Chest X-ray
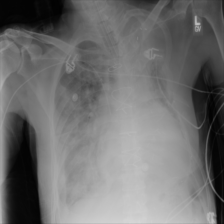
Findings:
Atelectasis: negative
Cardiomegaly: negative
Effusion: negative
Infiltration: negative
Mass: negative
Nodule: negative
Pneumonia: negative
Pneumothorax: negative
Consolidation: negative
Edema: negative
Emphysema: negative
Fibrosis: negative
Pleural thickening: negative
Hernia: negative